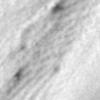
Label: no_change